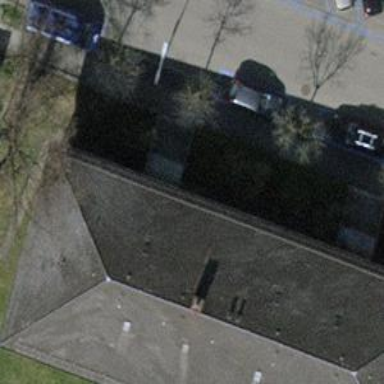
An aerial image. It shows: Image showing building with apartments.